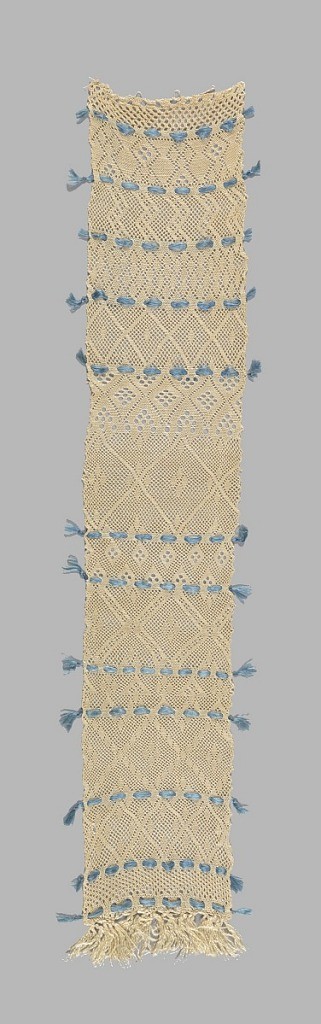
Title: Sampler
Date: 19th century
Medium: silk Technique: sprang
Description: One end of a piece of sprang with thirteen different patterns.  Blue silk threaded through decorative holes divides the patterns.